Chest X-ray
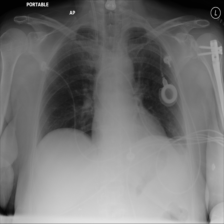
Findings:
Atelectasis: negative
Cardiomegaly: negative
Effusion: negative
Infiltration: negative
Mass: negative
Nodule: negative
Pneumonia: negative
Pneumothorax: negative
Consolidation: negative
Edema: negative
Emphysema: negative
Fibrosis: negative
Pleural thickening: negative
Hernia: negative